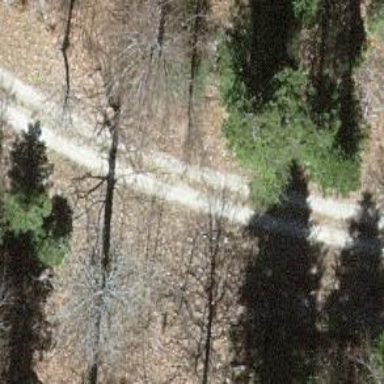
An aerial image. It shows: Unpaved track with grade2 tracktype.